Interaction volume radius: 5 \u00c5
Interaction volume height: 45 \u00c5
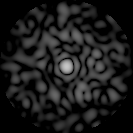
Disorder parameter: 0.8381